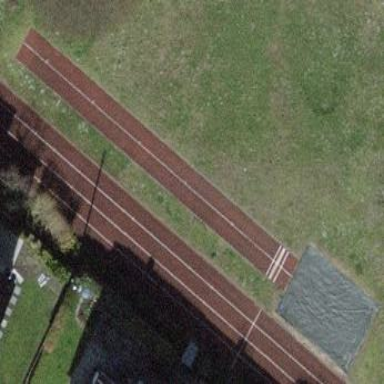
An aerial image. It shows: Long jump area in leisure land.